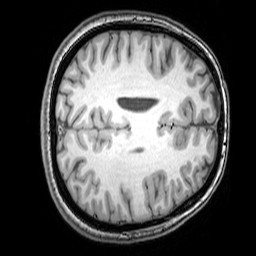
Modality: T1w
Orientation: axial
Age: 23
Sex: female
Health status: healthy
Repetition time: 0.081 s
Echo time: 0.037 s